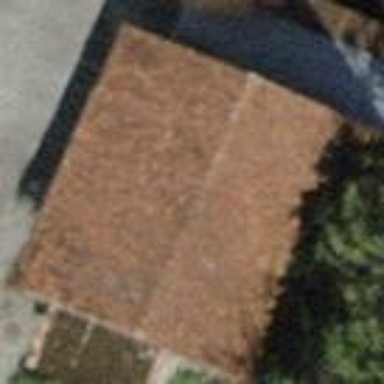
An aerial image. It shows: Shed building.